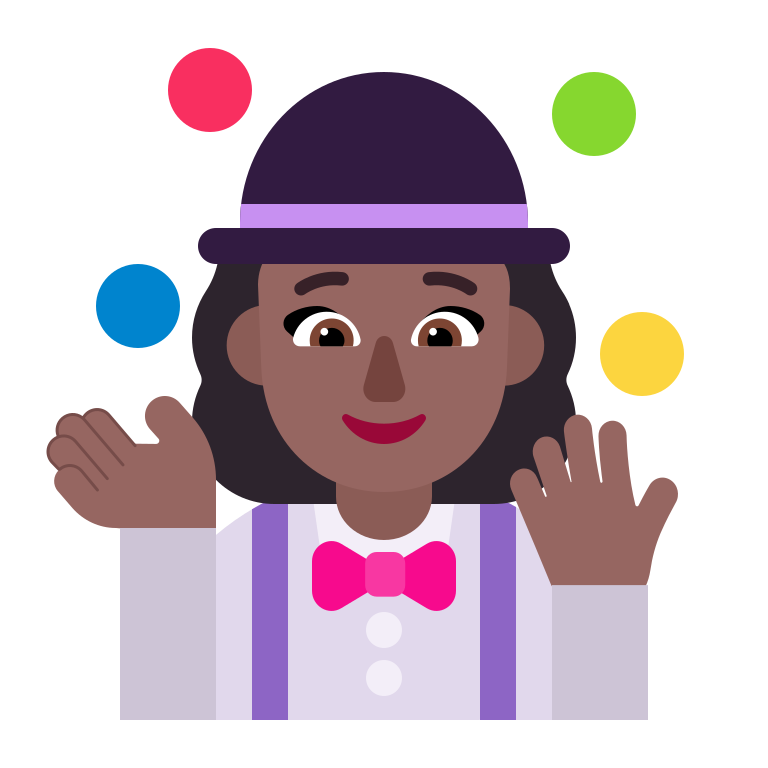
woman juggling flat  dark